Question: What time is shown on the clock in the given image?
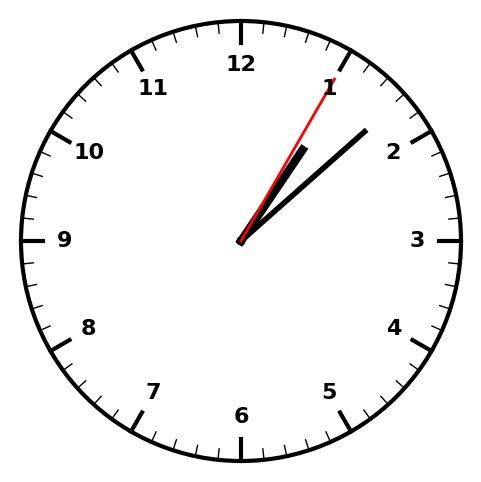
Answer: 01:08:05